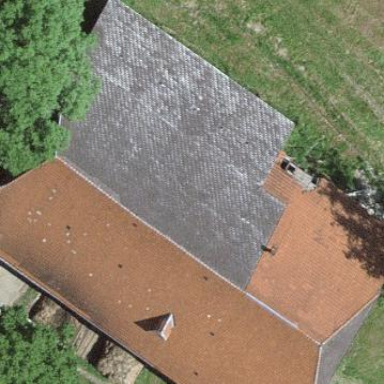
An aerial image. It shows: Farm building.